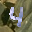
Label: 4